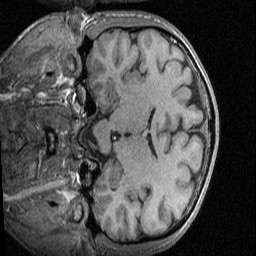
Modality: T1w
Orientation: coronal
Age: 49
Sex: male